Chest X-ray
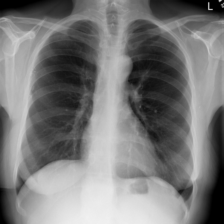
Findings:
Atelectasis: negative
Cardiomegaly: negative
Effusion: negative
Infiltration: negative
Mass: negative
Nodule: negative
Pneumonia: negative
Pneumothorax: negative
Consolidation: negative
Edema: negative
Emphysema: negative
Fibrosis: negative
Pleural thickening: negative
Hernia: negative